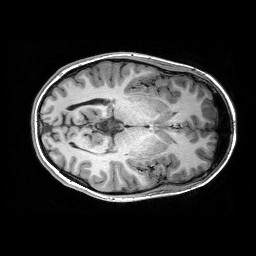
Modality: T1w
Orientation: axial
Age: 16
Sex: female
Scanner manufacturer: siemens
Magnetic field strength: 3 T
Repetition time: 2.53 s
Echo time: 0.00297 s